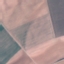
Land use / land cover: AnnualCrop